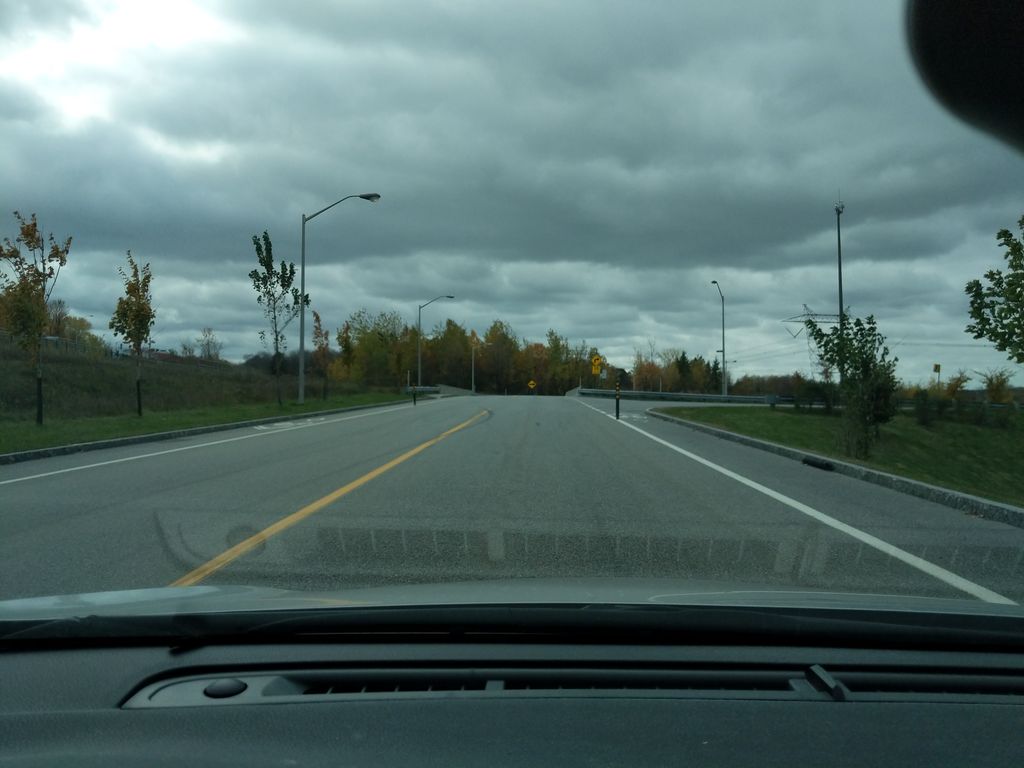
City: quebec_city